Question: I have a Form with 2 TextBox. I'm using randomize method to pick up a certain Country based on column D. I want to be able to remove the selected Country after it has been selected. In my screenshot, we'll notice that the country Nigeria has been assigned to Jessie.
### Screenshot

'''
Private Sub CommandButton1_Click()
Dim randomCtry As Long
Randomize
Application.Wait Now + TimeValue("00:00:01")
DoEvents
Dim LastRow As Long
LastRow = Sheets("Sheet1").Range("D" & Rows.Count).End(xlUp).Row
'With txtDestination
' .Text = Sheets("Sheet1").Range("D" & Int((LastRow - 1) * Rnd + 2))
'
'End With
Set randomCtry = Sheets("Sheet1").Range("D" & Int((LastRow - 1) * Rnd + 2))
txtDestination.Text = randomCtry.Text
randomCtry.Delete Shift:=xlUp ' <-- remove the selected country from the list
Application.Wait Now + TimeValue("00:00:01")
DoEvents
With Sheet1
With .Range("A" & .Rows.Count).End(xlUp)
.Offset(1).Resize(1, 2).Value = Array(txtMilitary.Text, txtDestination.Text)
End With
On Error Resume Next
End With
End Sub
'''
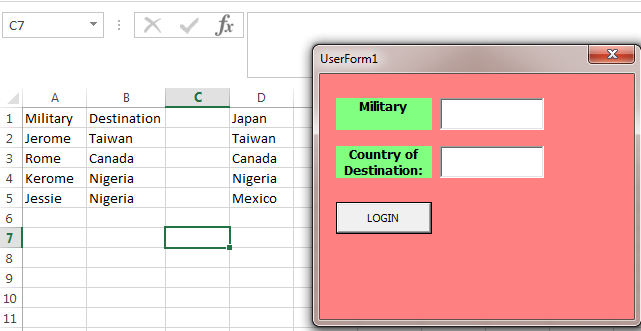
Answer: If you want to remove the country that is already assigned, permanently from column D, you can do it like this:
'''
dim randomCtry as Range
set randomCtry = Sheets("Sheet1").Range("D" & Int((LastRow - 1) * Rnd + 2))
txtDestination.Text = randomCtry.Text
randomCtry.Delete Shift:=xlUp ' <-- remove the selected country from the list
'''
The above code replaces the bloc of your code 'With txtDestination ...End With'